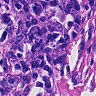
Metastatic tissue present: yes